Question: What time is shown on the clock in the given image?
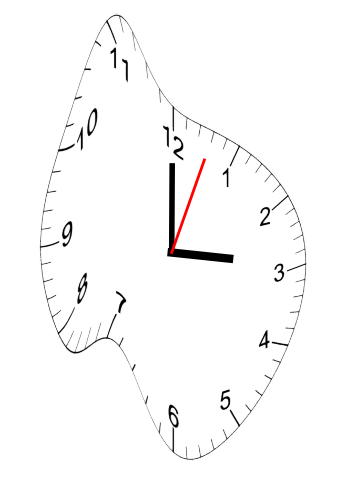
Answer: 03:00:03